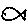
Label: fish